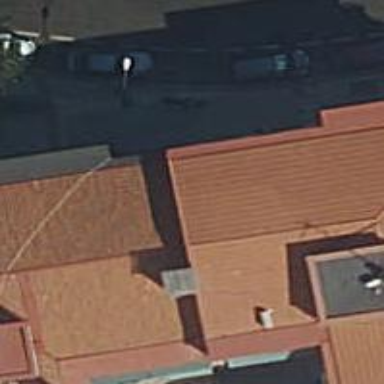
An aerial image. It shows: Veterinary facility.